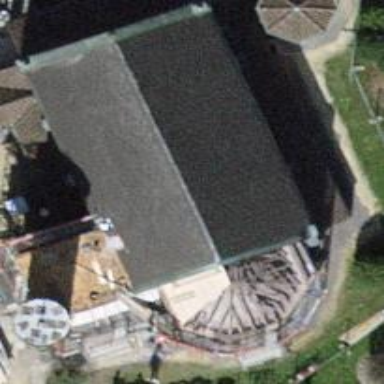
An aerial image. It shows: Building that is place of worship.